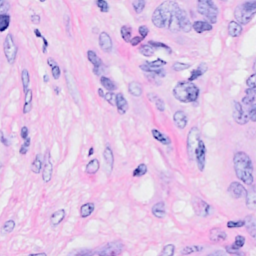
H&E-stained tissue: Breast